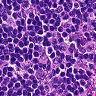
Metastatic tissue present: no